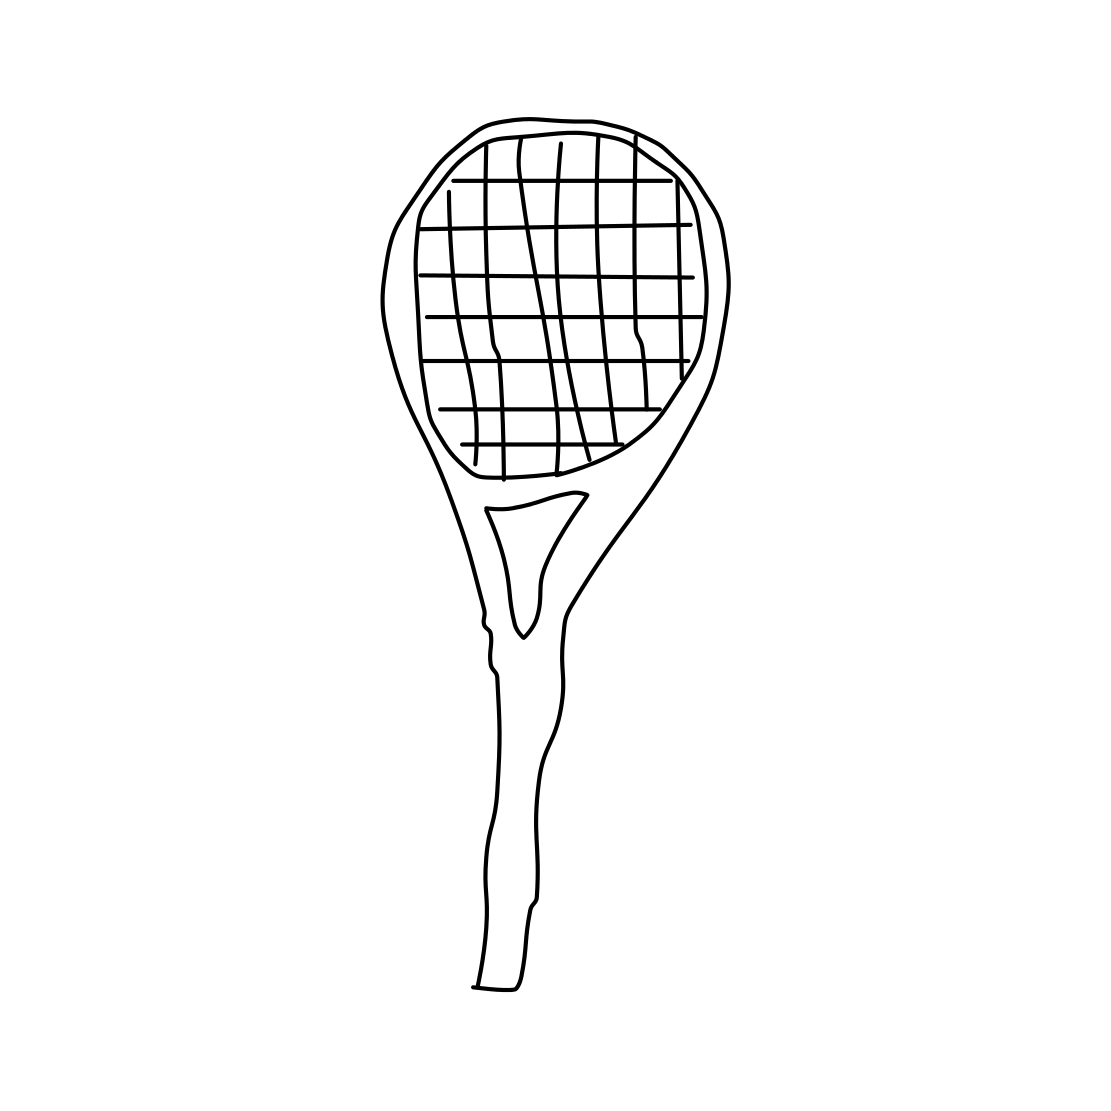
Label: tennis-racket